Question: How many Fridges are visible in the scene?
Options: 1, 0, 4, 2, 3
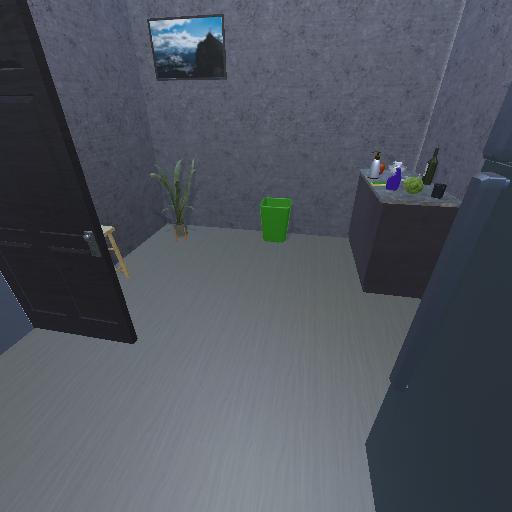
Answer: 1